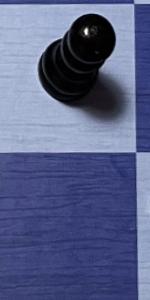
Label: Empty